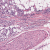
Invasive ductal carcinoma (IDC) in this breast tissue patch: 1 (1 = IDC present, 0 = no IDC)